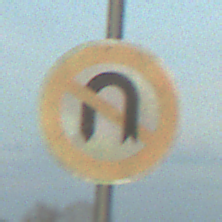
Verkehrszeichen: VerbotWenden
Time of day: SunriseSunset
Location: Outdoor (Nature)
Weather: PartlyCloudy
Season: NotSpecified
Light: Natural